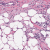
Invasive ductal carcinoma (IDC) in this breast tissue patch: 1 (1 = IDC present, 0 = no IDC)